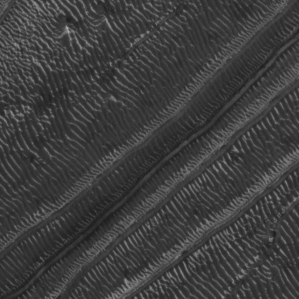
Label: frost